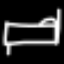
Label: bed